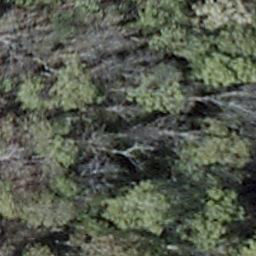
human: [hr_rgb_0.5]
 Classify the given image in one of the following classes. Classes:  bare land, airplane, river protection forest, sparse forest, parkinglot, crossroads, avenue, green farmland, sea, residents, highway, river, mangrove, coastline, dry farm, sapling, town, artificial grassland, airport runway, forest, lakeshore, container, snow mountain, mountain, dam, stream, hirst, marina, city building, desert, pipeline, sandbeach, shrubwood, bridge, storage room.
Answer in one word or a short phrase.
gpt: shrubwood